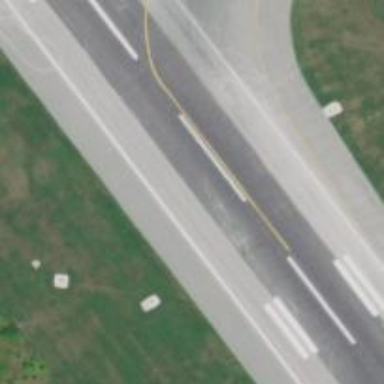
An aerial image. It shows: Runway surface made of asphalt at airport.